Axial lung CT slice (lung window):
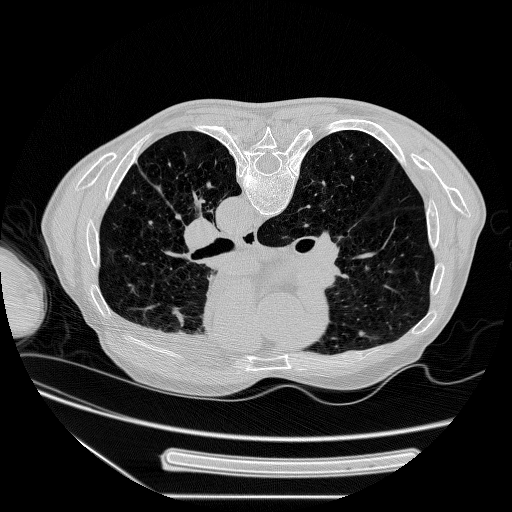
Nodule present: no